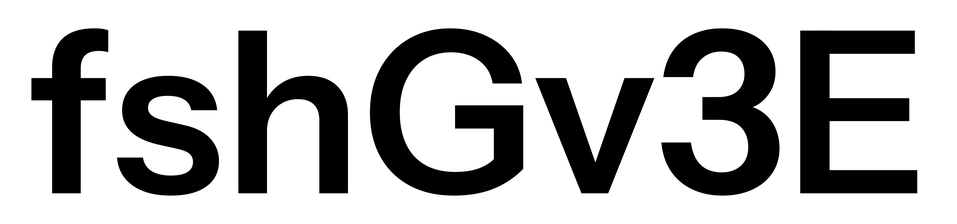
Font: InstrumentSans_SemiBold